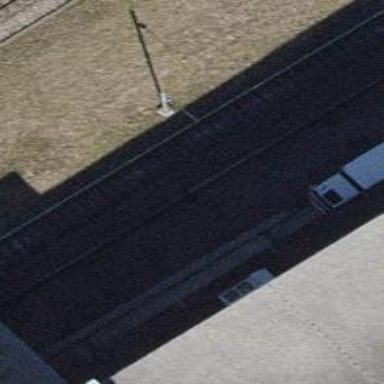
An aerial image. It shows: Catenary mast for power lines.